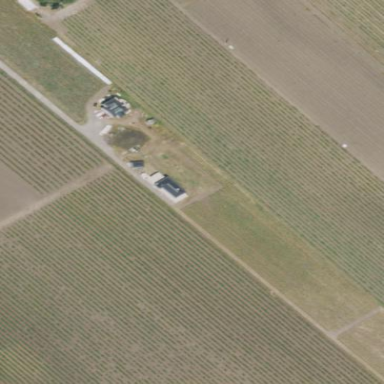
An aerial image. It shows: Vineyard with wine grapes as the crop.